Question: I have a plane in 3D space, which is facing the camera that I want to be able to place at the same position as where I click. However, the position of the plane overshoots the mouse cursor. This is for a dynamic GUI that I want to be able to move about and interact with the widgets on the UI.
'''
void mouse::unProjectMouse(float width, float height, camera* viewportCamera)
{
if(NULL == viewportCamera)
{
std::cout<<CNTRLCALL<<"camera failed! failed to un-project mouse";
} else {
glm::vec4 viewport = glm::vec4(0, 0, width, height);
glm::mat4 tmpView = viewportCamera->updateView();
glm::mat4 tmpProj = viewportCamera->updateProjection();
glm::vec3 screenPos = glm::vec3(mouseX, height-mouseY - 1.0f, 1.0f);
glm::vec3 worldPos = glm::unProject(screenPos, tmpView, tmpProj, viewport);
worldPos = worldPos / (worldPos.z * -1.0f);
mouseWorldX = worldPos.x;
mouseWorldY = worldPos.y;
mouseWorldZ = worldPos.z;
}
}
'''

I am at a loss here as to why the plane is not aligning correctly with the mouse.
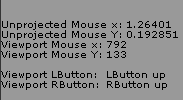
Answer: This is the fix:
'''
void mouse::unProjectMouse(float width, float height, camera* viewportCamera)
{
if(NULL == viewportCamera)
{
std::cout<<CNTRLCALL<<"camera failed! failed to un-project mouse";
} else {
glm::vec4 viewport = glm::vec4(0.0f, 0.0f, width, height);
glm::mat4 tmpView = glm::lookAt(glm::vec3(viewportCamera->getCameraPosX(),viewportCamera->getCameraPosY(),viewportCamera->getCameraPosZ()),
glm::vec3(viewportCamera->getForward().x,viewportCamera->getForward().y,viewportCamera->getForward().z),glm::vec3(0,1,0));
glm::mat4 tmpProj = glm::perspective( 90.0f, width/height, 0.1f, 1000.0f);
glm::vec3 screenPos = glm::vec3(mouseX, height-mouseY - 1, 0.0f);
glm::vec3 worldPos = glm::unProject(screenPos, tmpView, tmpProj, viewport);
mouseWorldX = worldPos.x;
mouseWorldY = worldPos.y;
mouseWorldZ = worldPos.z;
}
}
'''
And then to align the object to the cursors positon, the Z element of the camera had to be exact:
'''
UIcamera->translateCameraX(0.0f);
UIcamera->translateCameraY(0.0f);
UIcamera->translateCameraZ(0.744f);
'''